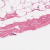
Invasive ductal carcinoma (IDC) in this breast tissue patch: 0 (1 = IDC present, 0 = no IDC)